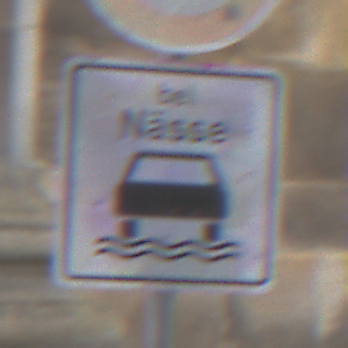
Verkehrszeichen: BeiNaesse
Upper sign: Geschwindigkeit120
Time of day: Midday
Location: Outdoor (Urban)
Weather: Overcast
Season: NotSpecified
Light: Natural